Question: I have a model/table with 2 fields ( and ) related to field in model table .
In my view, i have a gridview with fields:
'''
[
'attribute' => 'user_id',
'enableSorting' => true,
'value' => function ($model) {
return $model->user->username;
},
]
'''
How do same with analyst_id (i need show the username based another id) ?

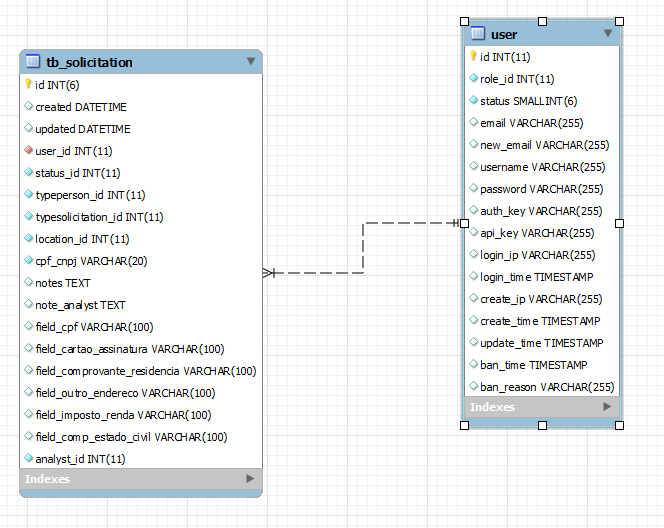
Answer: Simply create another relation for analyst:
Add in model:
'''
public function getAnalyst()
{
return $this->hasOne(User::className(), ['id' => 'analyst_id']);
}
'''
Displaying in GridView:
'''
[
'attribute' => 'analyst_id',
'enableSorting' => true,
'value' => function ($model) {
return $model->analyst->username;
},
],
'''
Or if the analyst might not exist replace 'return' part:
'''
return $model->analyst ? $model->analyst->username : null;
'''